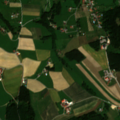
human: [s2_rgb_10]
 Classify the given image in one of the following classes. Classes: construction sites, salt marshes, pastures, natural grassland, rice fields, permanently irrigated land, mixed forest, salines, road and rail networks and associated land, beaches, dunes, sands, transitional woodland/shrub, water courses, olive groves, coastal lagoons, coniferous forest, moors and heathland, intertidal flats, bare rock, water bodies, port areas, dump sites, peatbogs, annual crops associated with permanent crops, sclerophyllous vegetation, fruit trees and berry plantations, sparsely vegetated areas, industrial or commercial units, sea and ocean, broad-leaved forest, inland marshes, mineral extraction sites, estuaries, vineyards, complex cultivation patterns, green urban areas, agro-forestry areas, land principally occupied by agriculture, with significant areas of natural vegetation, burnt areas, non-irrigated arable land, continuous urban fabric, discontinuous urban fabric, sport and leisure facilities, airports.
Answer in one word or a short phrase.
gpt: discontinuous urban fabric, non-irrigated arable land, pastures, complex cultivation patterns, land principally occupied by agriculture, with significant areas of natural vegetation, coniferous forest